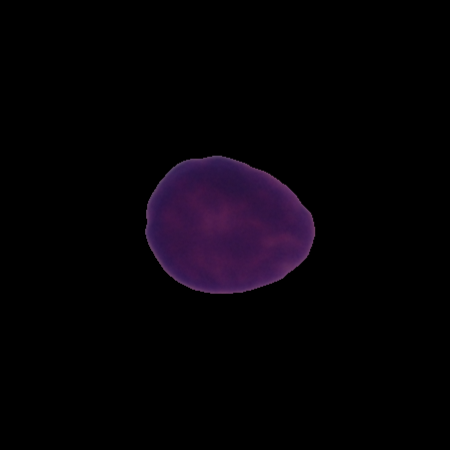
Label: healthy